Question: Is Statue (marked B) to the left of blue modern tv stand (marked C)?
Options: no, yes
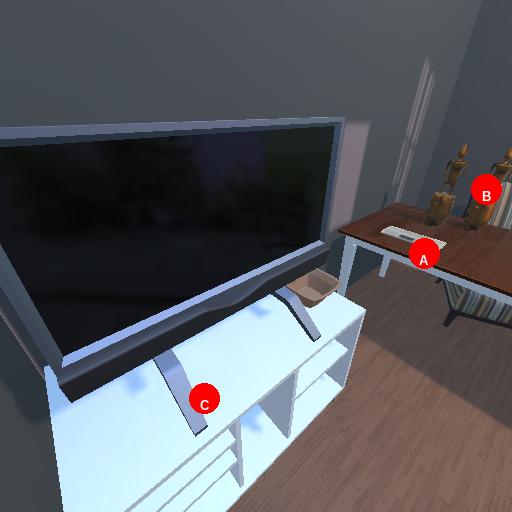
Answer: no